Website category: sports
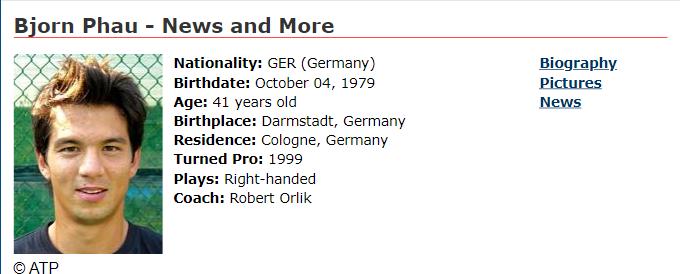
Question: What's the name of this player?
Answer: Bjorn Phau

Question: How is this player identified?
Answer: Bjorn Phau

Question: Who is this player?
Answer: Bjorn Phau

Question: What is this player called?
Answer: Bjorn Phau

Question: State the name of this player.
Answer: Bjorn Phau

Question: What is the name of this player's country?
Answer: GER

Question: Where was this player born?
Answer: GER

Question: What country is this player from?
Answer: GER

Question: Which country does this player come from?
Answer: GER

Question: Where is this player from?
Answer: GER

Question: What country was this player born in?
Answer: GER

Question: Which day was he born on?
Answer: October 04, 1979

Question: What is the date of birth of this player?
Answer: October 04, 1979

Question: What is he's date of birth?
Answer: October 04, 1979

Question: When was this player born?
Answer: October 04, 1979

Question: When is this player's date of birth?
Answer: October 04, 1979

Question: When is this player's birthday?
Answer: October 04, 1979

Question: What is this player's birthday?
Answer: October 04, 1979

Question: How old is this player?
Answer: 41 years old

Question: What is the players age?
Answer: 41 years old

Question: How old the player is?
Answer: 41 years old

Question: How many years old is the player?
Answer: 41 years old

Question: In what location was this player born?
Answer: Darmstadt, Germany

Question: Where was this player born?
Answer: Darmstadt, Germany

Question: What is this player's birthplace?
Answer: Darmstadt, Germany

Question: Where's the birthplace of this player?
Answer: Darmstadt, Germany

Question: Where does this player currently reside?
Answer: Cologne, Germany

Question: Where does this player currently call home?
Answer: Cologne, Germany

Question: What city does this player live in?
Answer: Cologne, Germany

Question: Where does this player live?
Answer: Cologne, Germany

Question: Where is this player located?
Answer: Cologne, Germany

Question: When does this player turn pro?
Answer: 1999

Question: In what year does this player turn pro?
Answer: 1999

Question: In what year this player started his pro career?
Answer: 1999

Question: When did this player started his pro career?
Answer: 1999

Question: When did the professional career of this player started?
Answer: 1999

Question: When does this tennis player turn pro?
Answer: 1999

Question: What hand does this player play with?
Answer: Right-handed

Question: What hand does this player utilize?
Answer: Right-handed

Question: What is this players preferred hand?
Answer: Right-handed

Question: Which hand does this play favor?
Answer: Right-handed

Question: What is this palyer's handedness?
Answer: Right-handed

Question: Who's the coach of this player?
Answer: Robert Orlik

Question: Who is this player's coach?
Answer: Robert Orlik

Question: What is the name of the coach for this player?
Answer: Robert Orlik

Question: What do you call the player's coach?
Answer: Robert Orlik